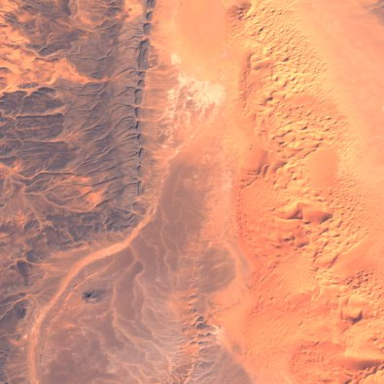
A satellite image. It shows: Sand dune system in the erg desert.